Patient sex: M
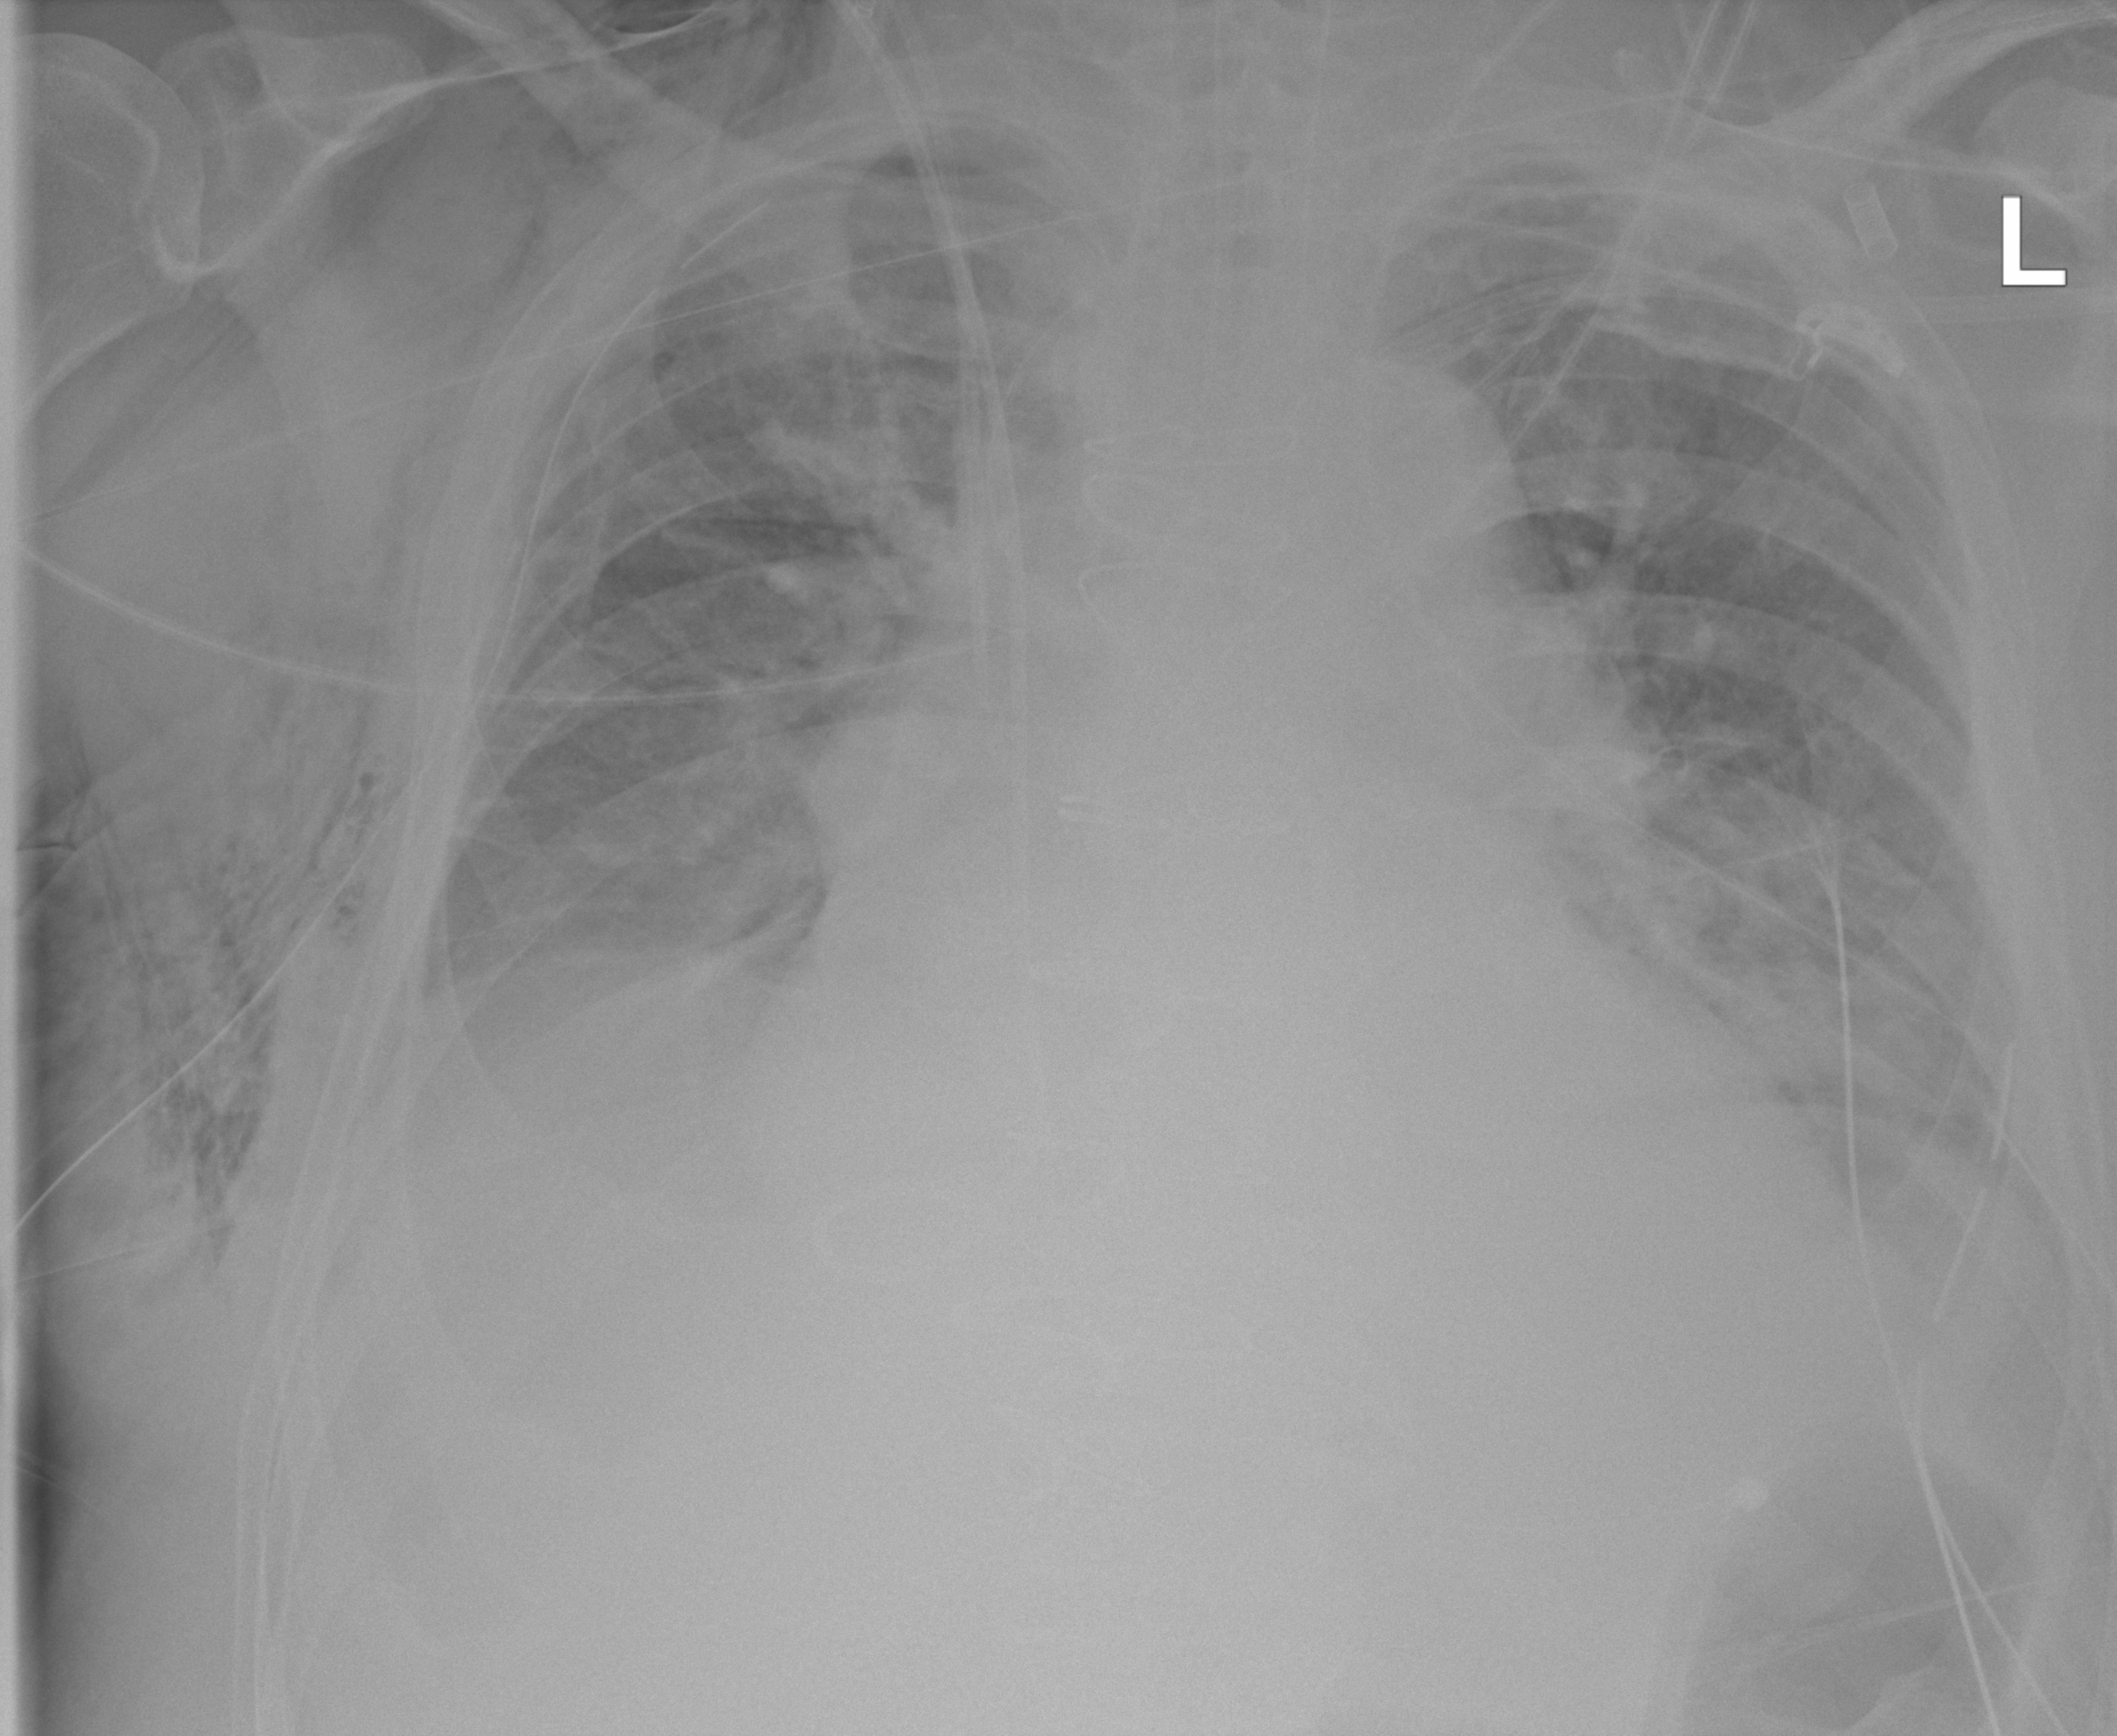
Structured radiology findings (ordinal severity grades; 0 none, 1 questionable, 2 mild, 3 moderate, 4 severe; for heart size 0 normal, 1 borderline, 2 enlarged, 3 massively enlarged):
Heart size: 3
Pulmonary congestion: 2
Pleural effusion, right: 2
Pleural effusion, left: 2
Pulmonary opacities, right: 1
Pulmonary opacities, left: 1
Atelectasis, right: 2
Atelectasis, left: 2